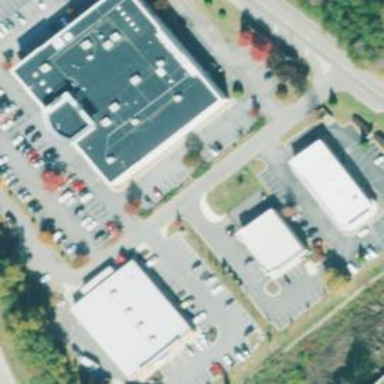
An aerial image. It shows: Commercial building that houses fitness center.